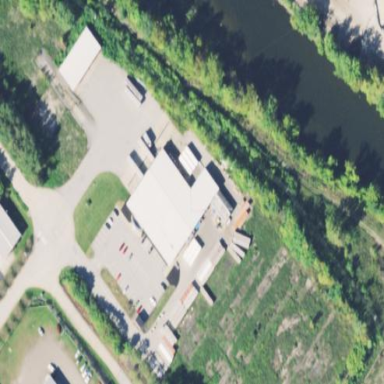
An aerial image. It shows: Industrial building.